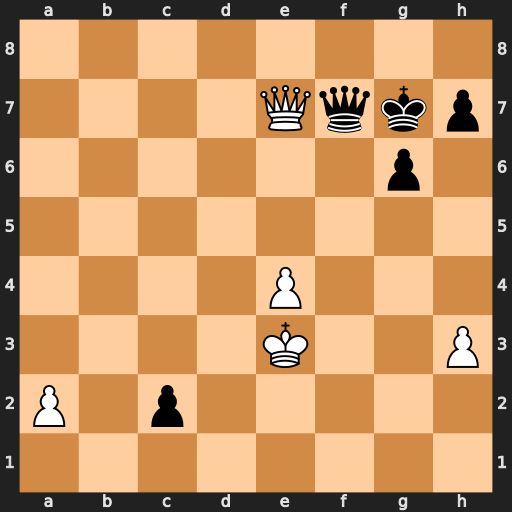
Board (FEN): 8/4Qqkp/6p1/8/4P3/4K2P/P1p5/8
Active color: w
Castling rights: -
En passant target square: -
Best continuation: Qxf7+ Kxf7 Kd2 c1=Q+ Kxc1